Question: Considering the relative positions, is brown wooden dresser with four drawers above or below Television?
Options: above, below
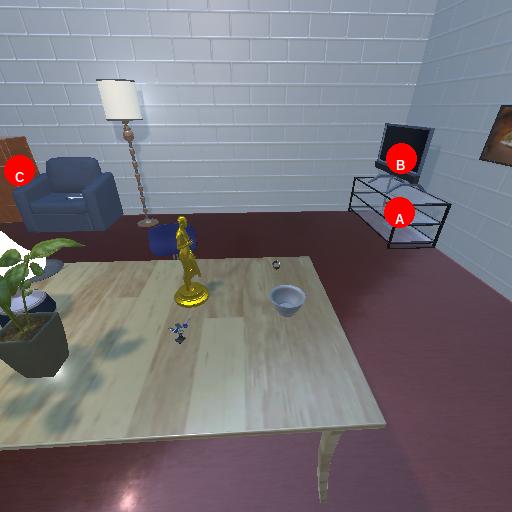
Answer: above